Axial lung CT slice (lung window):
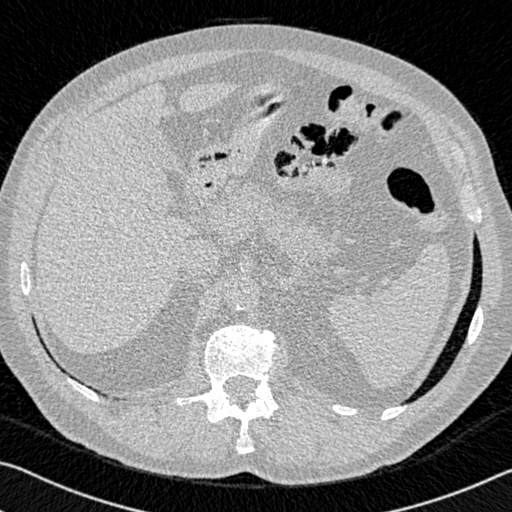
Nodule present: no